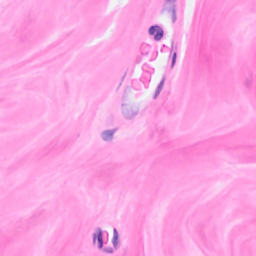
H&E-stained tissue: Breast